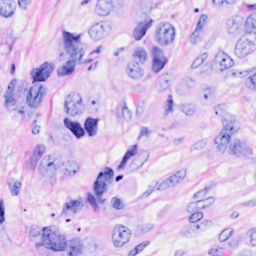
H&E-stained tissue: Breast